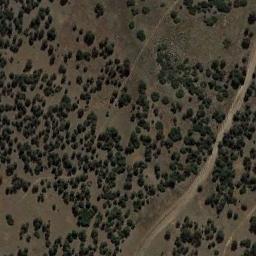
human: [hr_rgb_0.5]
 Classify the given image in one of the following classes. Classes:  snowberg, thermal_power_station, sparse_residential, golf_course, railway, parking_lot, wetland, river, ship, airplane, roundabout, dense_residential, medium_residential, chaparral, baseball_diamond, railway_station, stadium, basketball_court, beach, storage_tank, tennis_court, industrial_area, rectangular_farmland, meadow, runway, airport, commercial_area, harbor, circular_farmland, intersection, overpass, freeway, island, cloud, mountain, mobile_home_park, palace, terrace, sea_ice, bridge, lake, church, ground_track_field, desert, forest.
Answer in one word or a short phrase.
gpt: chaparral